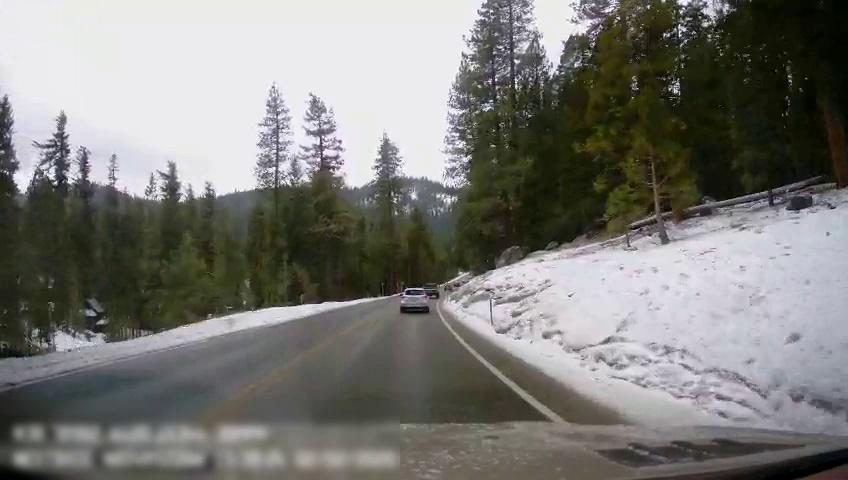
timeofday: Day
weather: Snowy
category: Drivable Space
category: Vehicles | Truck
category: Vehicles | SUV
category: Lanes | Current Lane
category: Lanes | Opposite Lane
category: Lanes | Current Lane
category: Lanes | Opposite Lane